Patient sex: F
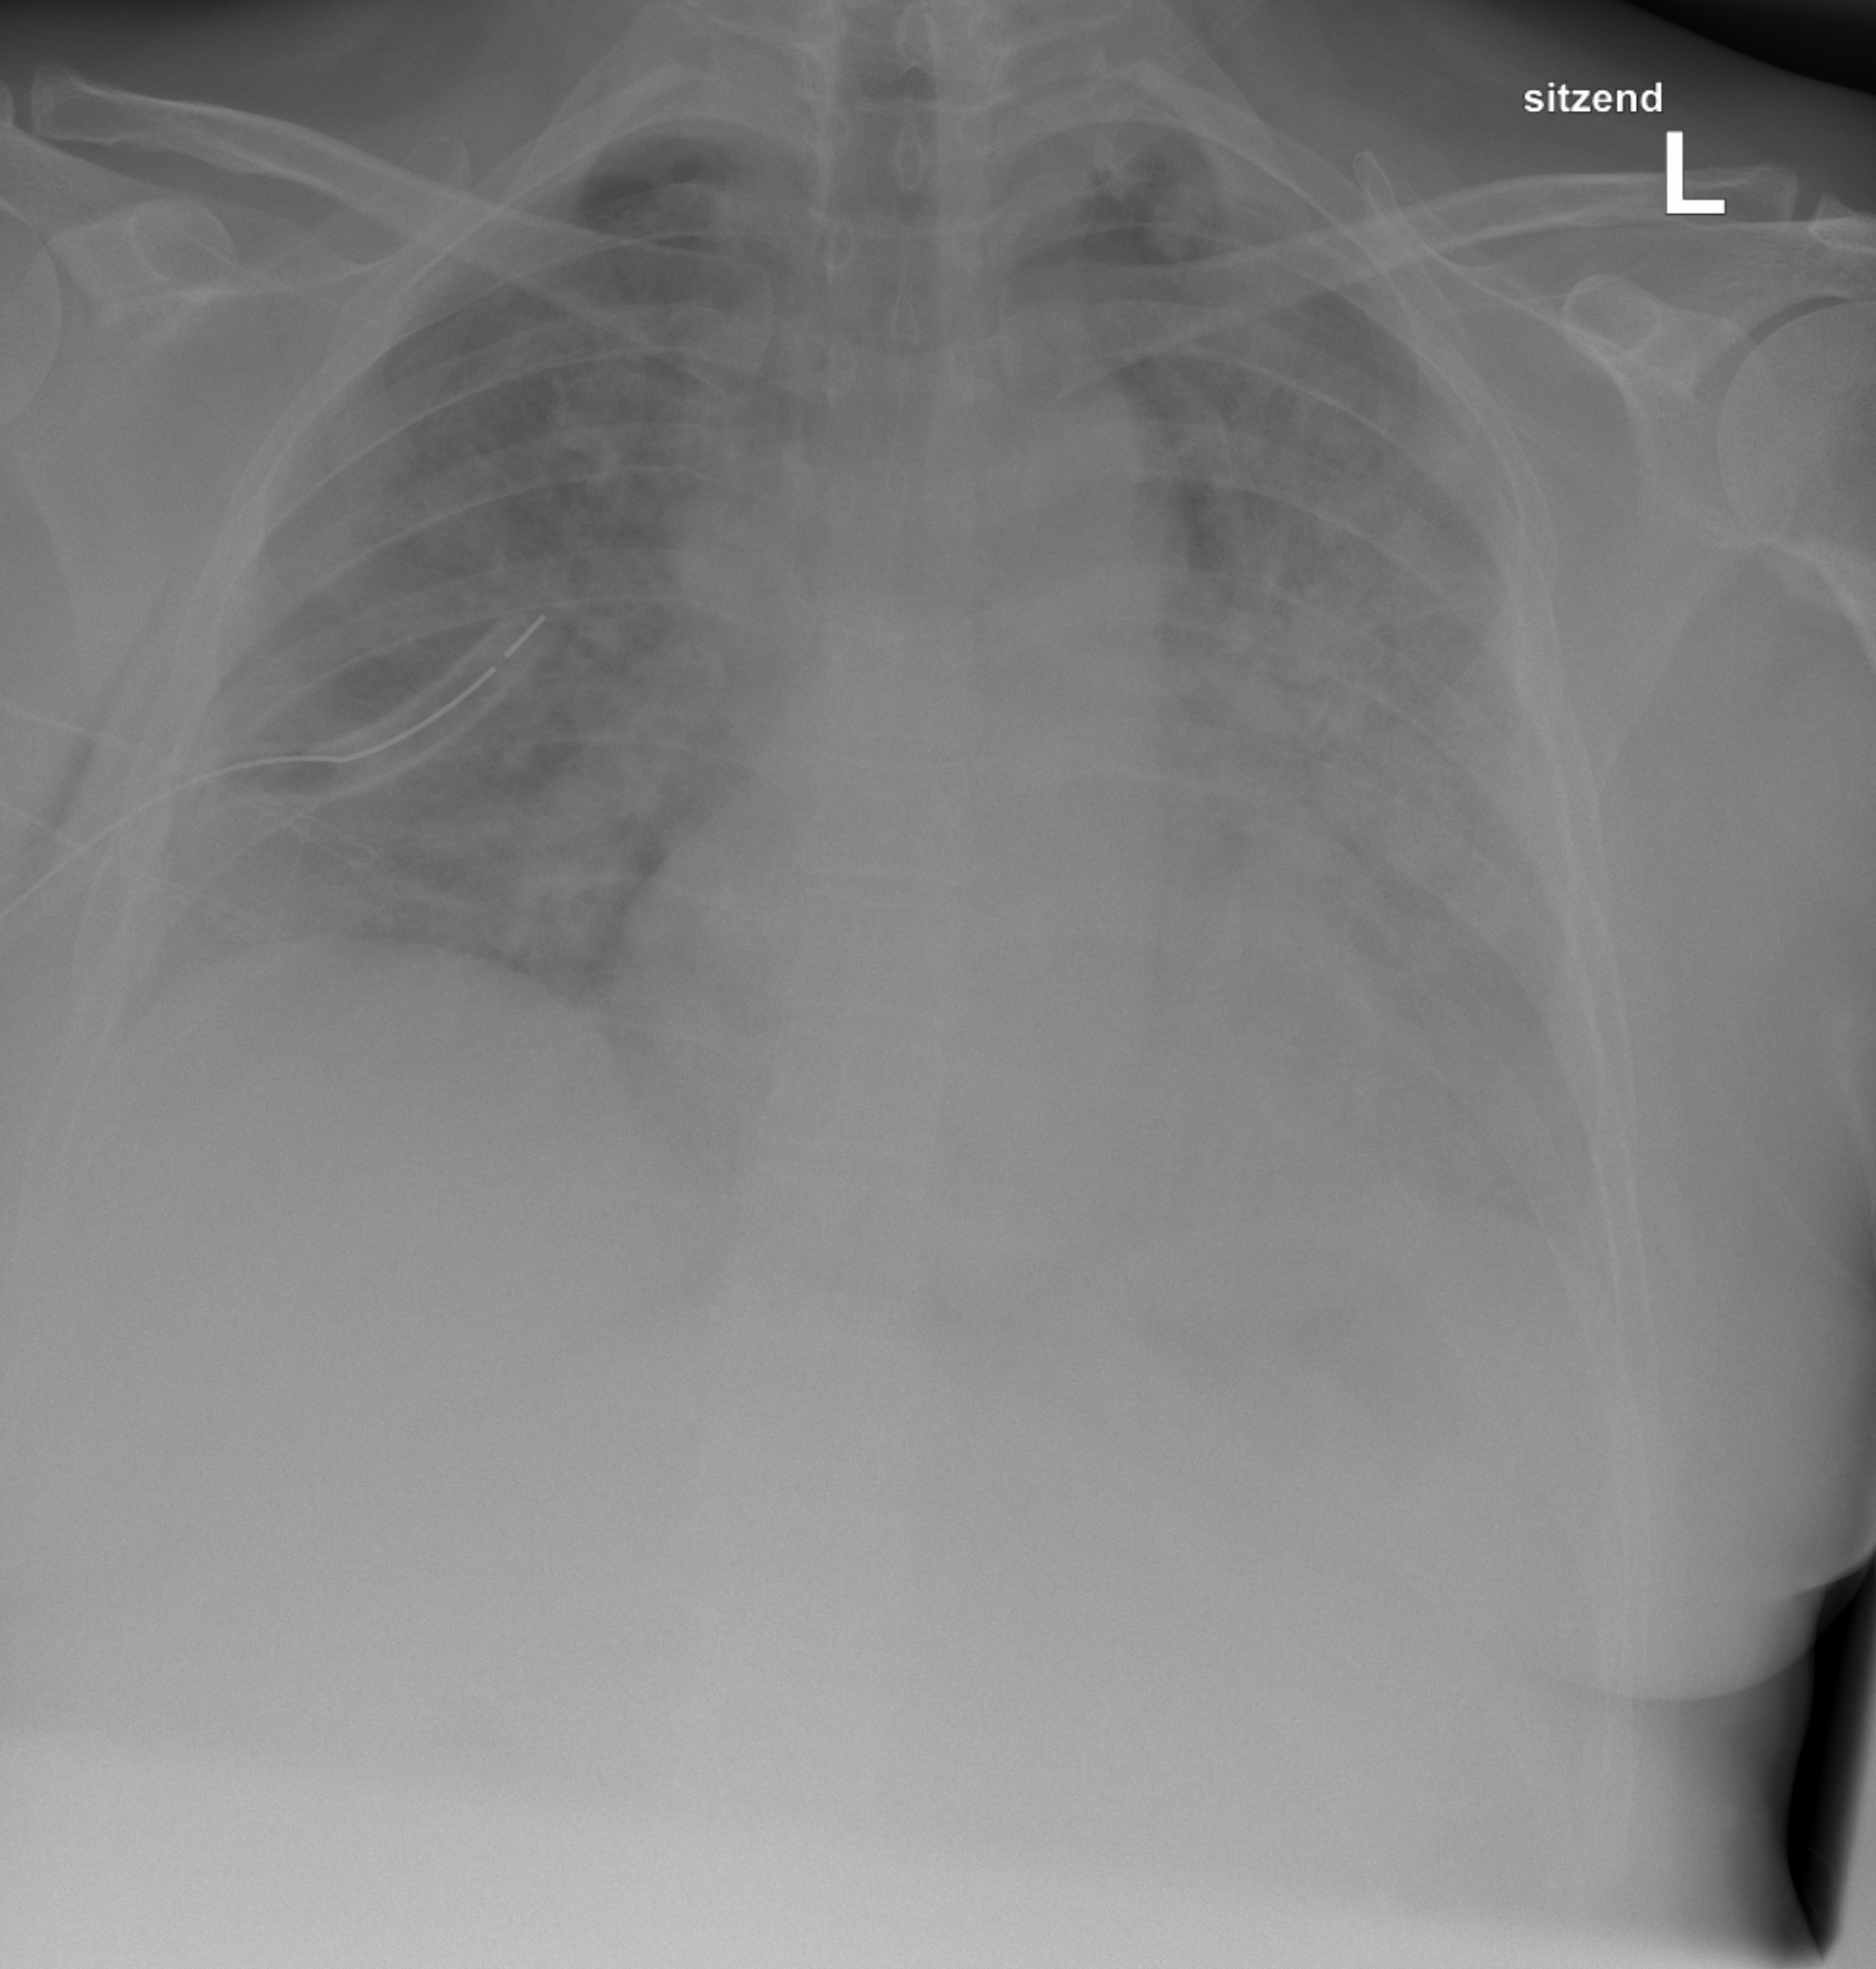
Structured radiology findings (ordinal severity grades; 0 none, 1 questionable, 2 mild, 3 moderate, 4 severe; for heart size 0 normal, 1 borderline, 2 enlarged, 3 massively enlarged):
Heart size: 2
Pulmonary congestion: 3
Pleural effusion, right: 0
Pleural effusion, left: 0
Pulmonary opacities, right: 3
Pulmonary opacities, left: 4
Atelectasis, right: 3
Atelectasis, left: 3